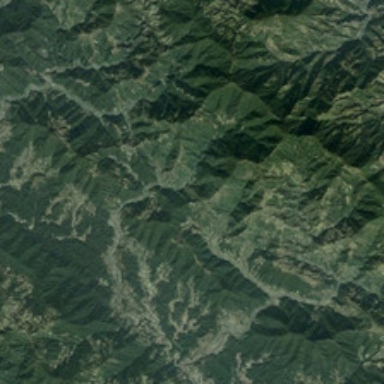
The green hills are next to each other in an unbroken line .